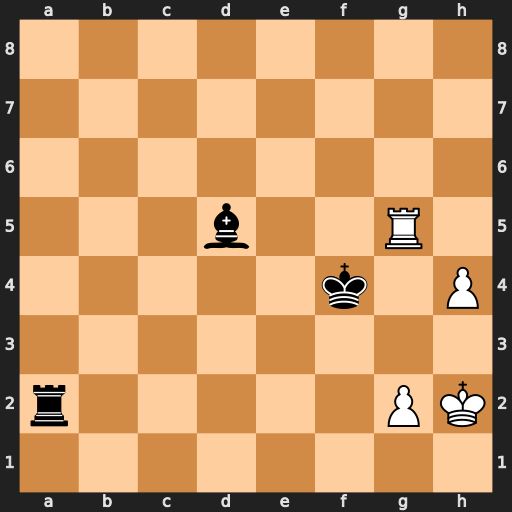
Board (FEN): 8/8/8/3b2R1/5k1P/8/r5PK/8
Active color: w
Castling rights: -
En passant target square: -
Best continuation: Rxd5 Kg4 Rd4+